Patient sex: M
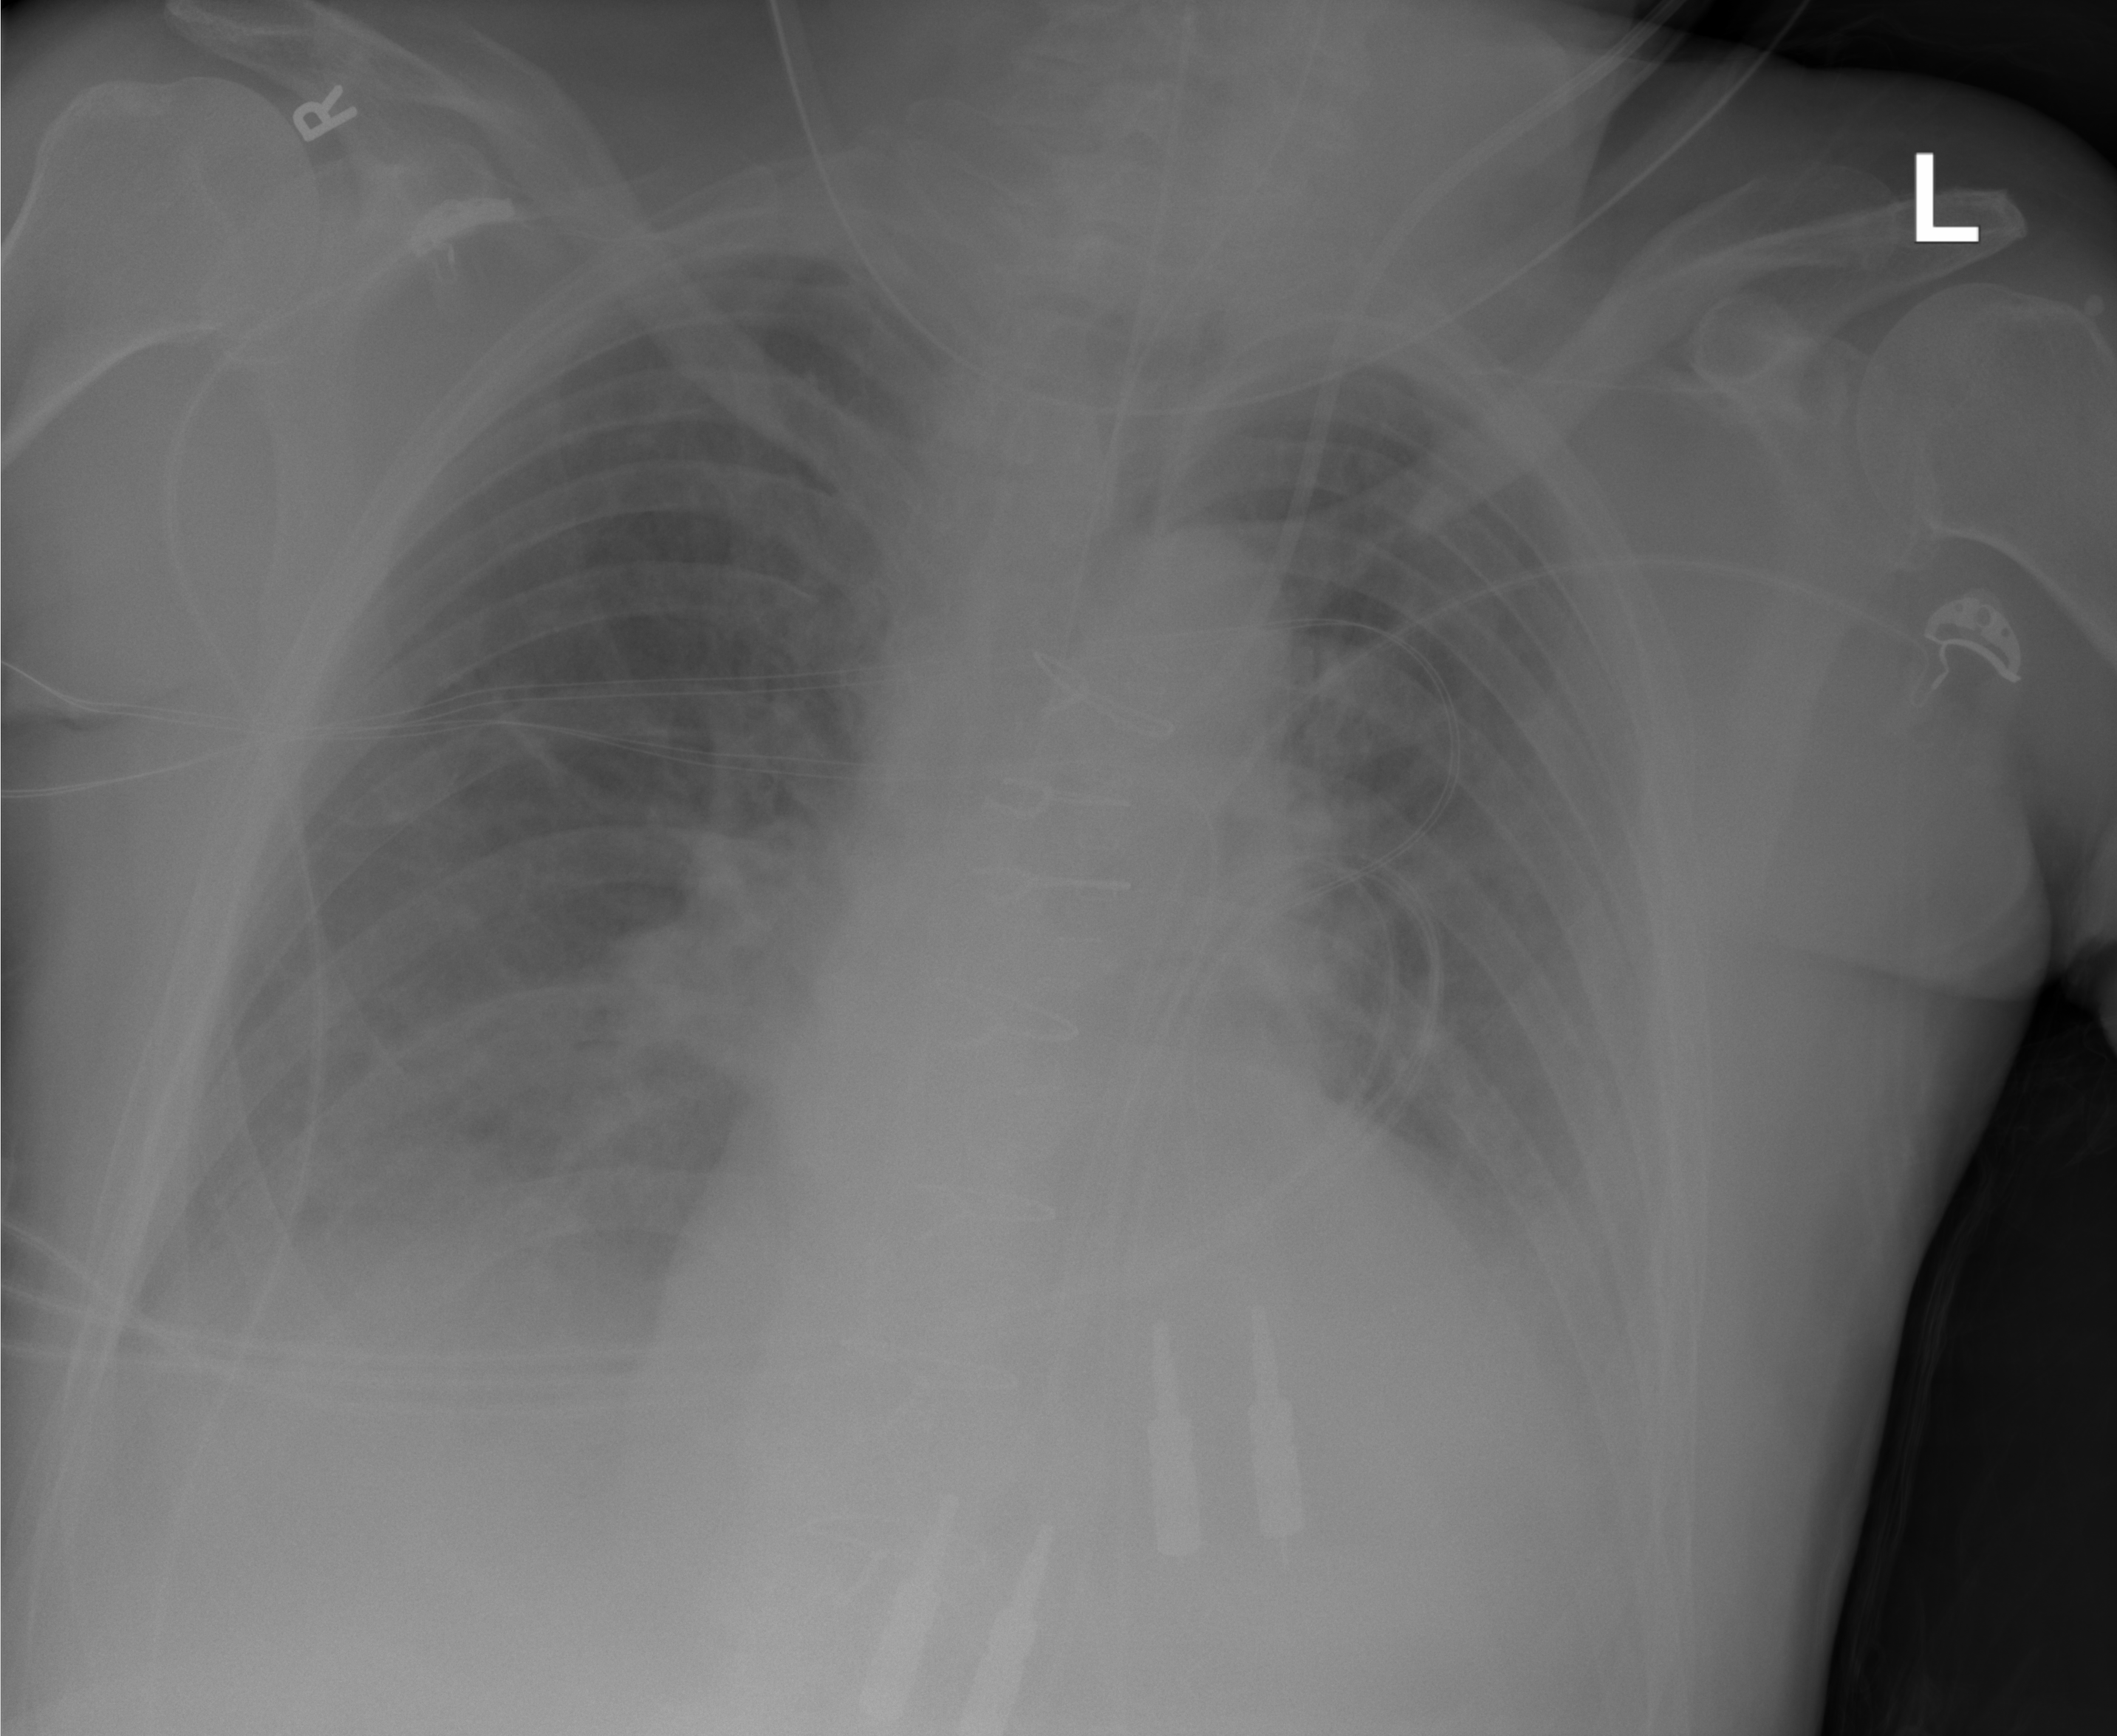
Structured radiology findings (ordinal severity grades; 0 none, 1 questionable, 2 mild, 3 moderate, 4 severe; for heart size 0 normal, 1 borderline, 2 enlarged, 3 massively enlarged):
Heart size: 2
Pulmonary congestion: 0
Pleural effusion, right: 2
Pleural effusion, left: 2
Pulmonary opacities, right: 0
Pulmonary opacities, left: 0
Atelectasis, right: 2
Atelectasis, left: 2